Question: I have the house voting data table. I want to covert the 16 attributes with Y/N in them to binary data. How can I get all data converted, I searched the website, most of time just convert one column. I want to have short code which can covert all attributes at a time.

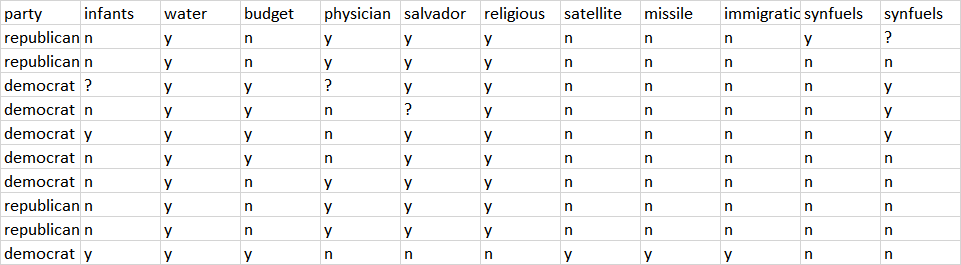
Answer: Just use 'replace' with a 'dict':
'''
df = df.replace({'y': 1, 'n': -1, '?': 0})
'''